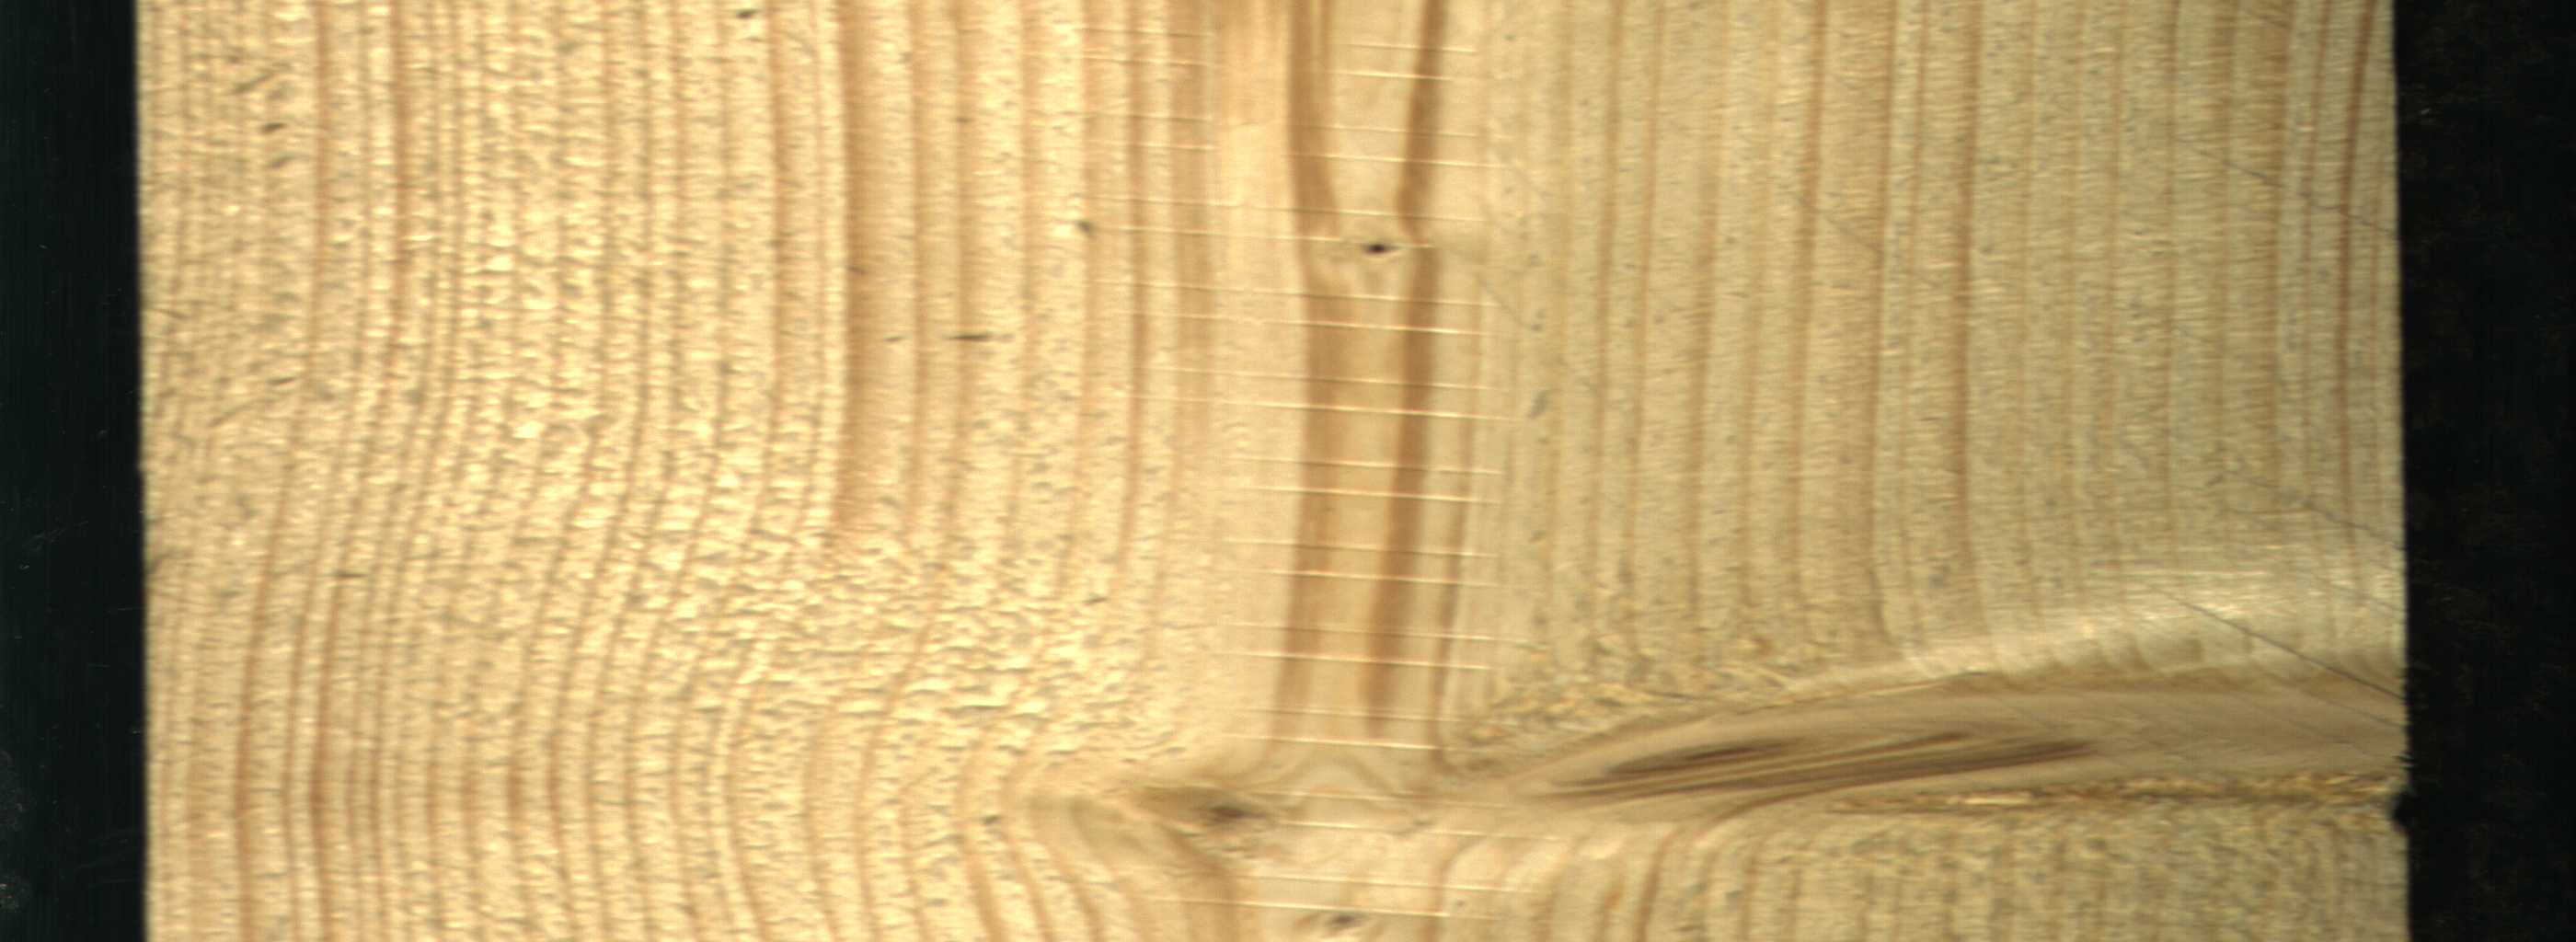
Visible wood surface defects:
Live_Knot
Live_Knot
Live_Knot